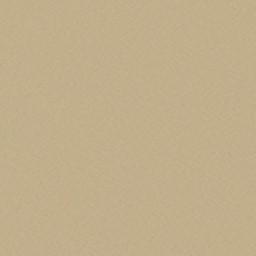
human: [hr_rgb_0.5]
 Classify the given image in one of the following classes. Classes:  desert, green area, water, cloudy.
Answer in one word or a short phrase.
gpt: desert